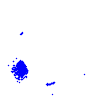
Particle: electron